Here is the time-frequency (STFT) view of a rotor kit's vibration measurement. Determine the machine's mechanical condition. Answer with exactly one of: normal, misalignment, unbalance, looseness.
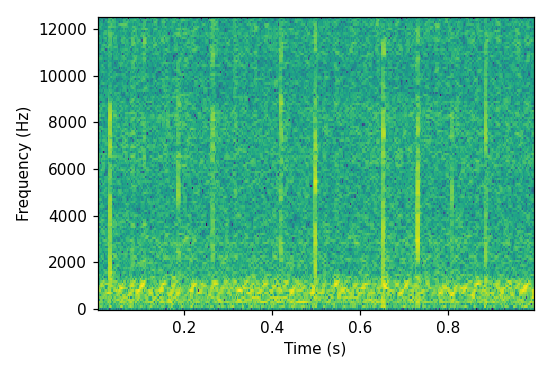
Answer: unbalance